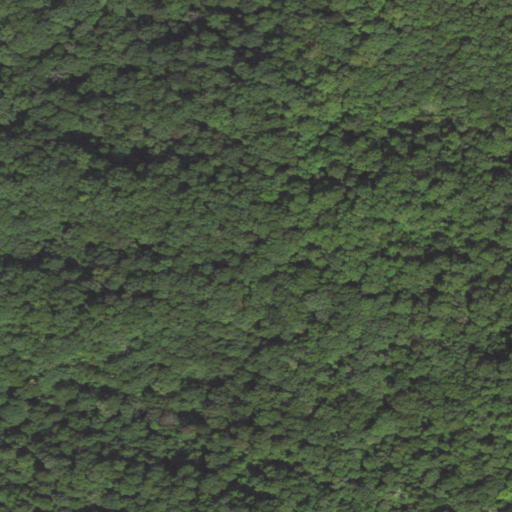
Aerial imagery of mountain in Illinois named Pine Knob containing only deciduous forest